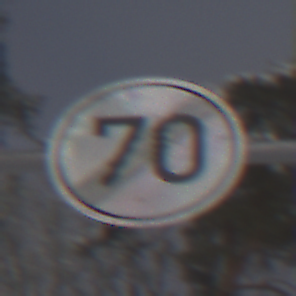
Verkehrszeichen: EndeGeschwindigkeit70
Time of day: MorningAfternoon
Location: Outdoor (Nature)
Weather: PartlyCloudy
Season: Winter
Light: Natural